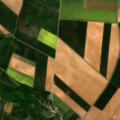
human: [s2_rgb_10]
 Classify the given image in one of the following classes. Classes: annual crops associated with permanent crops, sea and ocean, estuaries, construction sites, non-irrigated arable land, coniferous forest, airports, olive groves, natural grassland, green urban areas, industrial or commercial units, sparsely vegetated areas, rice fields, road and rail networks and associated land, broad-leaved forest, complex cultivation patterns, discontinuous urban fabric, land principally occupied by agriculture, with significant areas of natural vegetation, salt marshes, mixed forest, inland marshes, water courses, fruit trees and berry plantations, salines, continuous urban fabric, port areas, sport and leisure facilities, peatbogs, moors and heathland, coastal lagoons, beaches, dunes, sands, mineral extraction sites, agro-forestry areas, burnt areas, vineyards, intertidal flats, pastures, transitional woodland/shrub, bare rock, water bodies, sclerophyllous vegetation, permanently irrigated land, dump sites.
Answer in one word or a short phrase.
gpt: discontinuous urban fabric, non-irrigated arable land, land principally occupied by agriculture, with significant areas of natural vegetation